Field crop: maize
Growth stage: 1
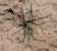
Species: salsola